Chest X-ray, PA view. Patient: 22 years old, sex M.
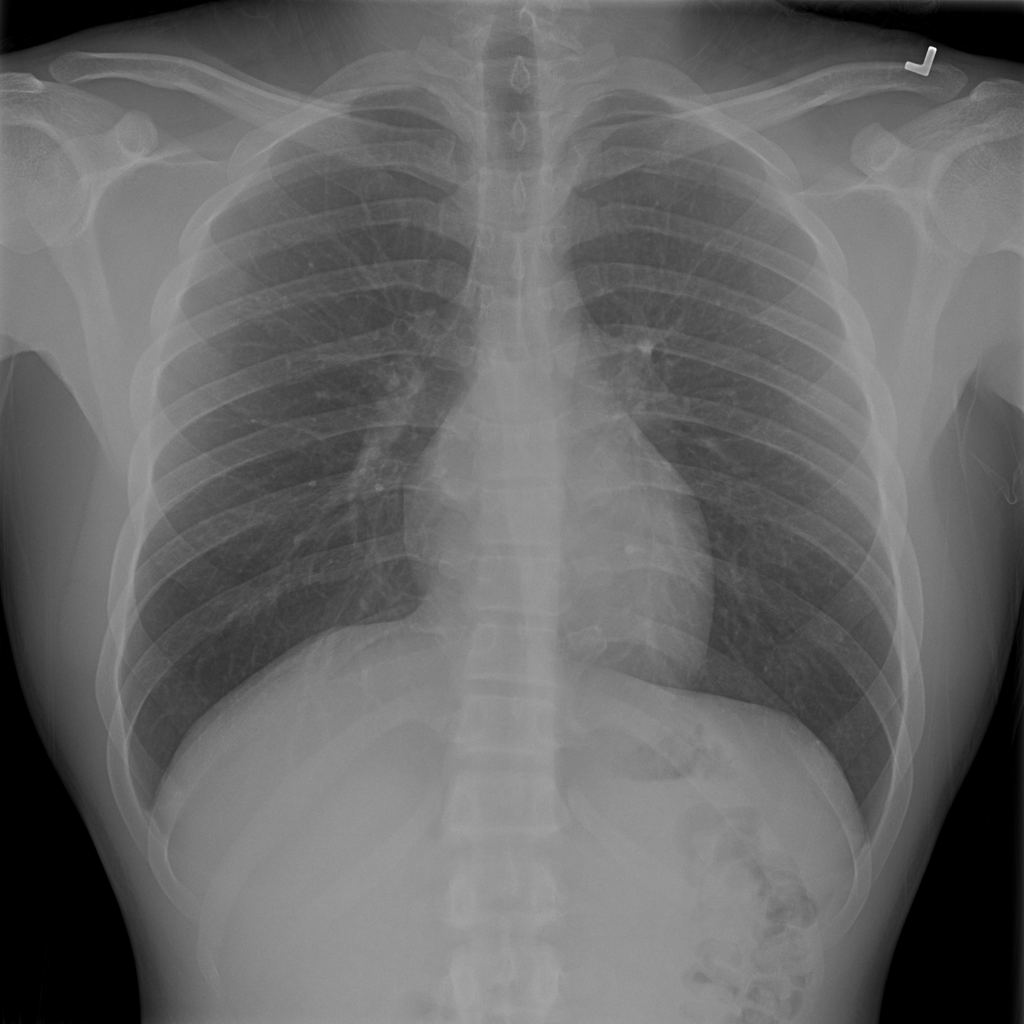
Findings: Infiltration